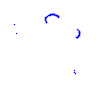
Particle: proton